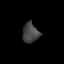
Tissue: lung
Cell type: Others
Senescence score: 0.1955
Nuclear area (px): 319
Mean DAPI intensity: 68.467